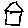
Label: house